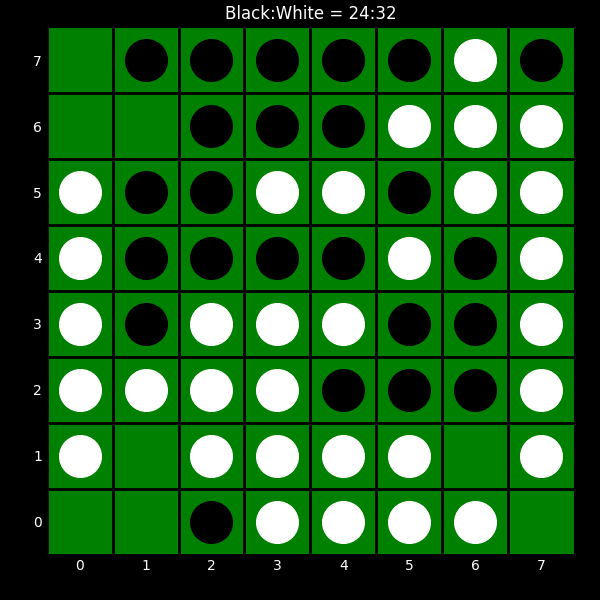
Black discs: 24
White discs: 32